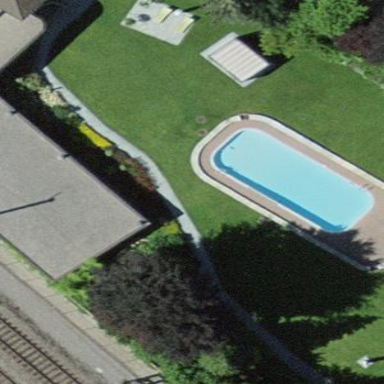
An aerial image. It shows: Swimming pool located in leisure land.